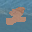
Label: 2